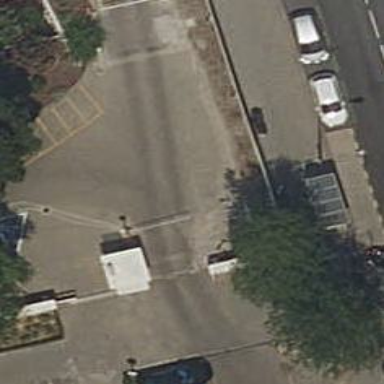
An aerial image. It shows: Lift gate barrier.